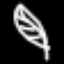
Label: leaf